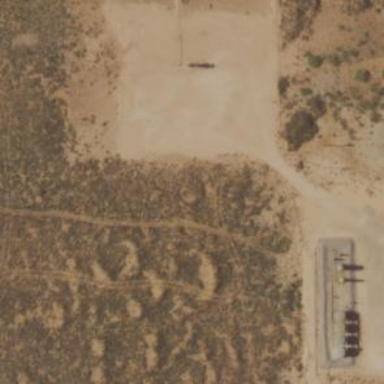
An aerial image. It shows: Wellsite with sandy terrain.